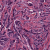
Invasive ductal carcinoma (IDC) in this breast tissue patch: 1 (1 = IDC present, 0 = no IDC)